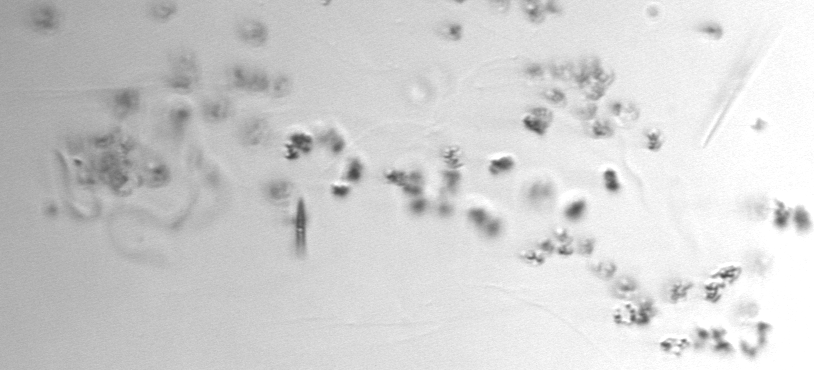
Label: Phaeocystis